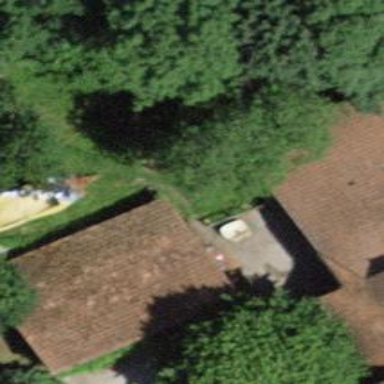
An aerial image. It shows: Garage building.